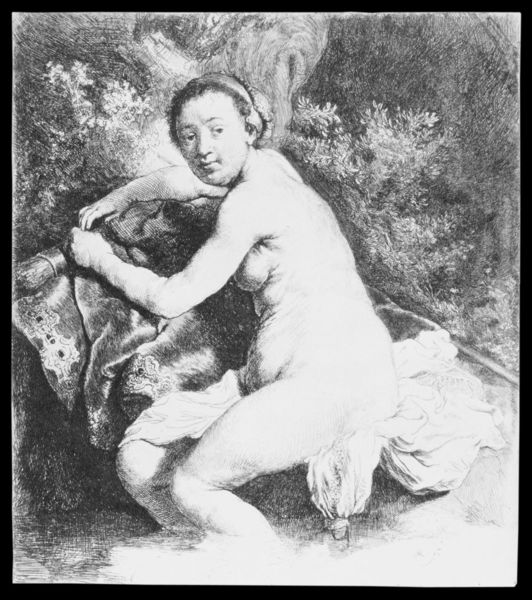
Titel: Diana im Bad
Künstler: Harmensz van Rijn Rembrandt
Institution: Amsterdam, Rijksmuseum
Schlagwörter: akt, baum, blätter, kopf, körper, nackt, umhang, wasser, weiß, landschaft, sitzen, teich, brust, frau, kleid, licht, rücken, skizze, zeichnung, blick, tuch, arm, band, gesicht, hände, portrait, porträt, ast, baumstamm, natur, strauch, busch, büsche, gewand, pose, sessel, sitzend, decke, pflanze, pflanzen, beine, fell, sofa, sitz, grafik, haarband, seitenansicht, lciht, bauch, bad, nacktheit, schwarz-weiß, radierung, rüstung, halbprofil, portät, versteck, kostbar, zeichung, scheiße, blick zurück, juwelen, po